Question: I have the following situation: in a JCombobox, the preferred size is based on the largest item size. However, this computation does not take into account the value rendered for 'null'. It only cares about values inside the model. So when the text for rendering the null value is greater than the other element, the label is truncated and I have the three dots (...) at the end. I would like to avoid that situation.
Here is a small demo of what I am talking about:

'''
import java.awt.Component;
import java.awt.GridBagLayout;
import javax.swing.DefaultListCellRenderer;
import javax.swing.JComboBox;
import javax.swing.JFrame;
import javax.swing.JList;
import javax.swing.JPanel;
import javax.swing.SwingUtilities;
public class TestComboBox {
protected void initUI() {
JFrame frame = new JFrame(TestComboBox.class.getSimpleName());
frame.setDefaultCloseOperation(JFrame.EXIT_ON_CLOSE);
JPanel panel = new JPanel(new GridBagLayout());
JComboBox comboBox = new JComboBox(new Object[] { "Something", "Stuff", "Beep" });
comboBox.setRenderer(new DefaultListCellRenderer() {
@Override
public Component getListCellRendererComponent(JList<?> list, Object value, int index, boolean isSelected, boolean cellHasFocus) {
Component comp = super.getListCellRendererComponent(list, value, index, isSelected, cellHasFocus);
if (value == null) {
setText("No selection");
}
return comp;
}
});
comboBox.setSelectedItem(null);
panel.add(comboBox);
frame.add(panel);
frame.setSize(200, 100);
frame.setVisible(true);
}
public static void main(String[] args) {
SwingUtilities.invokeLater(new Runnable() {
@Override
public void run() {
new TestComboBox().initUI();
}
});
}
}
'''
I was wondering if you had any suggestion. So far, my idea was to extend JComboBox, override preferred size, perform also the rendering for the null value and take the greatest dimension of the call to super.preferredSize and the one of the null value rendering. But I find this a bit disappointing.
I would really prefer not using a prototypeDisplayValue .
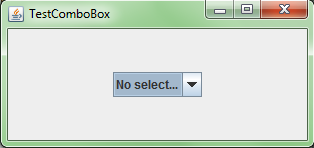
Answer: I did not test this in code but my approach would be to:
1. Determine the difference between the preferredSize of the Component returned by the renderer, and the actual preferredSize of the JComboBox. Not by using any hard-coded values, but just by creating a JComboBox behind-the-scenes which contains only one item and a known renderer, and comparing the preferred size of the JComboBox with the size of the Component returned by the known renderer.
2. Repeat step 1 each time the Look-and-Feel is changed by attaching a listener to the UIManager
3. Override the getPreferredSize of the actual JComboBox and return the maximum of the width of super.getPreferredSize() and the getPreferredSize( rendererComponent ) + calculatedDifference
This should take care of Look-and-Feel issues, avoid unnecessary calculations and you can easily create a 'JComboBox' extension which includes this functionality.